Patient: sex M, age 85
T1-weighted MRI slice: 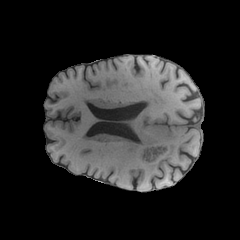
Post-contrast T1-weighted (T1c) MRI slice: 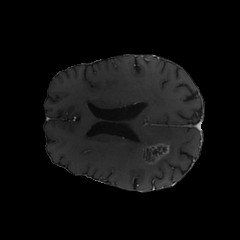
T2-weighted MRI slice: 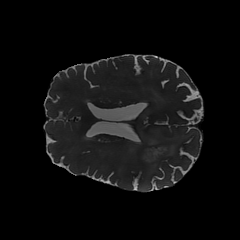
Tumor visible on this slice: yes
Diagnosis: Glioblastoma, IDH-wildtype
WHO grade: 4